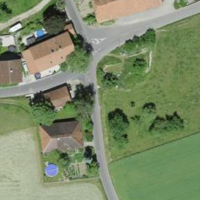
EUNIS habitat code: 52
Species observed at this site:
Platanthera bifolia